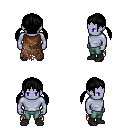
a pixel art fantasy rpg character, male body template, dark elf, purple skin, brown tattered cape, teal pants, black twin-tailed hairstyle, black shoes, four views (front, back, left, right), 2x2 character sprite sheet, small pixel art, hard edges, no anti-aliasing